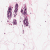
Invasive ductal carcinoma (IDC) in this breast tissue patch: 0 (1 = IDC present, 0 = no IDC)